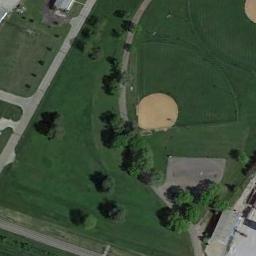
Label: baseball_diamond